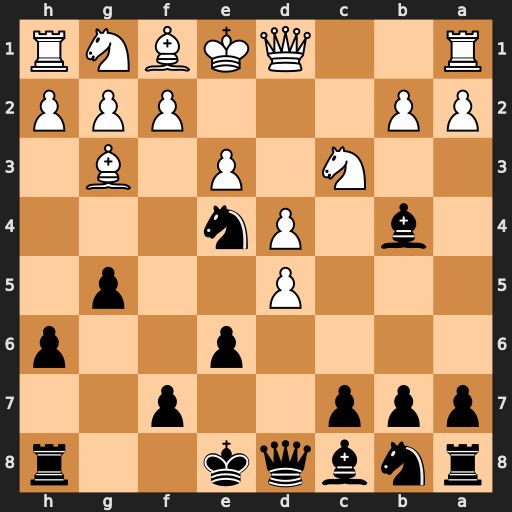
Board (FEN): rnbqk2r/ppp2p2/4p2p/3P2p1/1b1Pn3/2N1P1B1/PP3PPP/R2QKBNR
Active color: b
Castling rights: KQkq
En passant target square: -
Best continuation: Nxc3 bxc3 Bxc3+